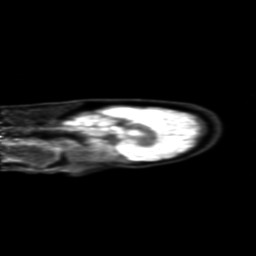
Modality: PET
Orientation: sagittal
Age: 40
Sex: male
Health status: ill